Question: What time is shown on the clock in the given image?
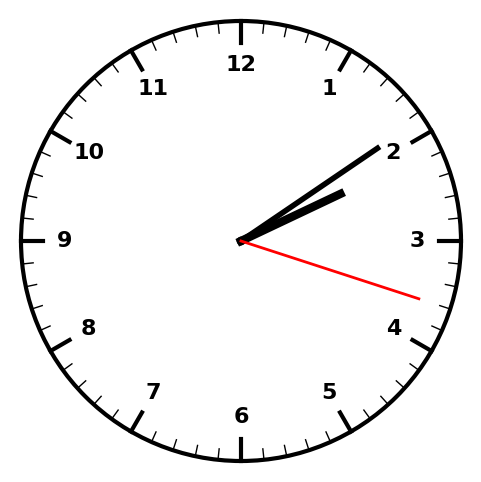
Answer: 02:09:18